Question: Somehow a second scrollbar appears in my development page
<URL>
Do you have any idea why this happens? I believe the content should automatically fit into the page and only one scrollbar would be necessary.
Here is how the problem looks like

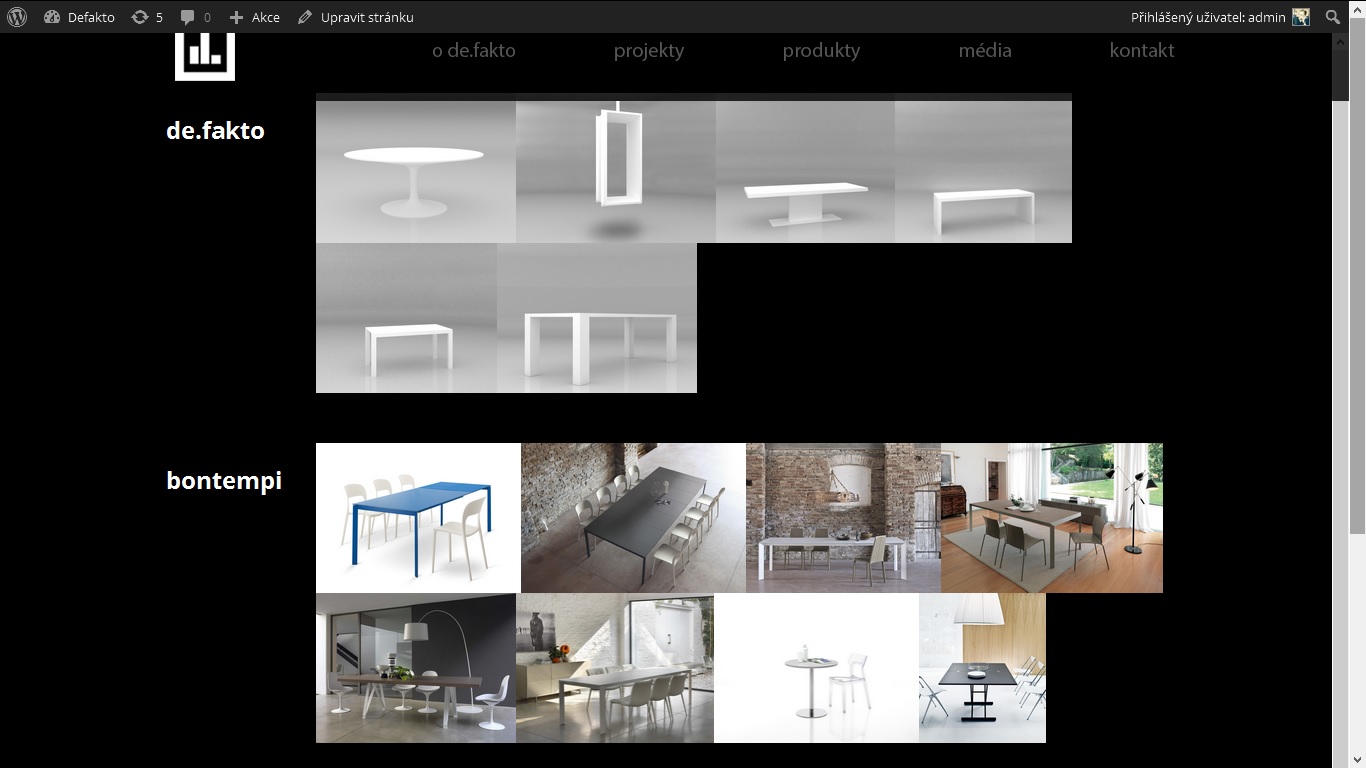
Answer: remove the
'''
overflow-x: hidden;
'''
in your body, html CSS.
Should be fine after this.